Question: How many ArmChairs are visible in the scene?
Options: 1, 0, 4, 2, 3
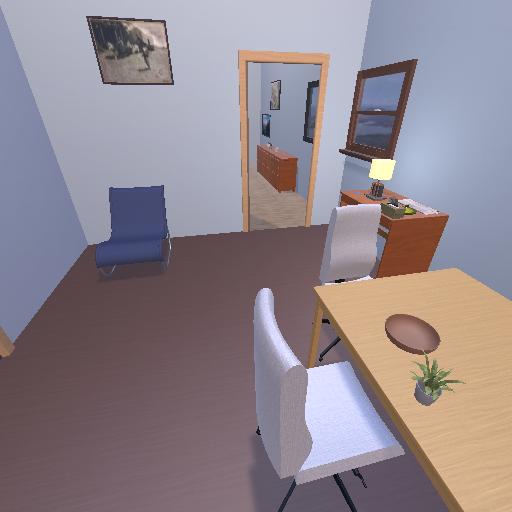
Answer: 1